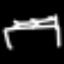
Label: bed